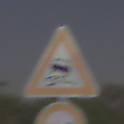
Verkehrszeichen: SchleuderOderRutschgefahr
Zusatzzeichen unten: Ueberholverbot
Umgebung: Outdoor, Nature
Tageszeit: Night
Wetter: Clear
Licht: Natural
Jahreszeit: NotSpecified
Kontrast: HighContrast